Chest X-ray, PA view. Patient: 37 years old, sex M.
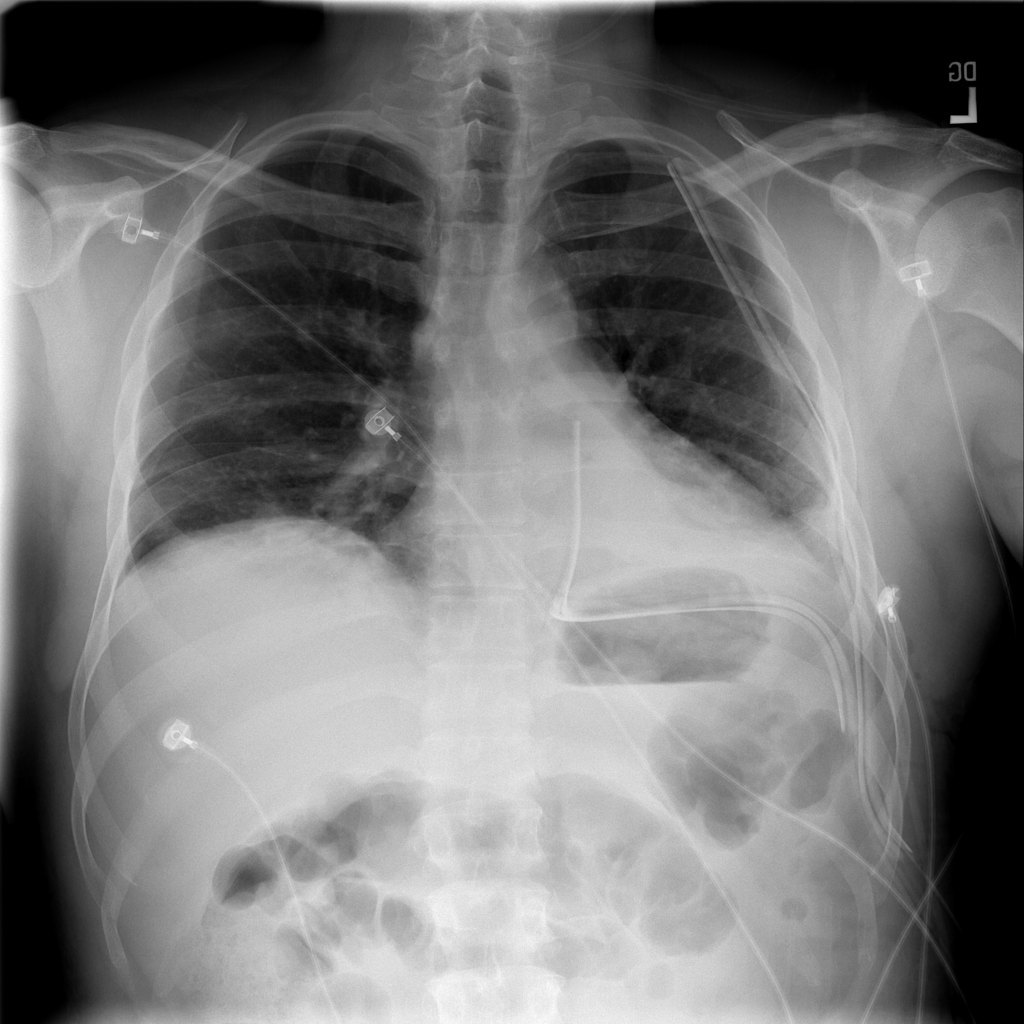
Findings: Atelectasis, Infiltration